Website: slack
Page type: billing-address
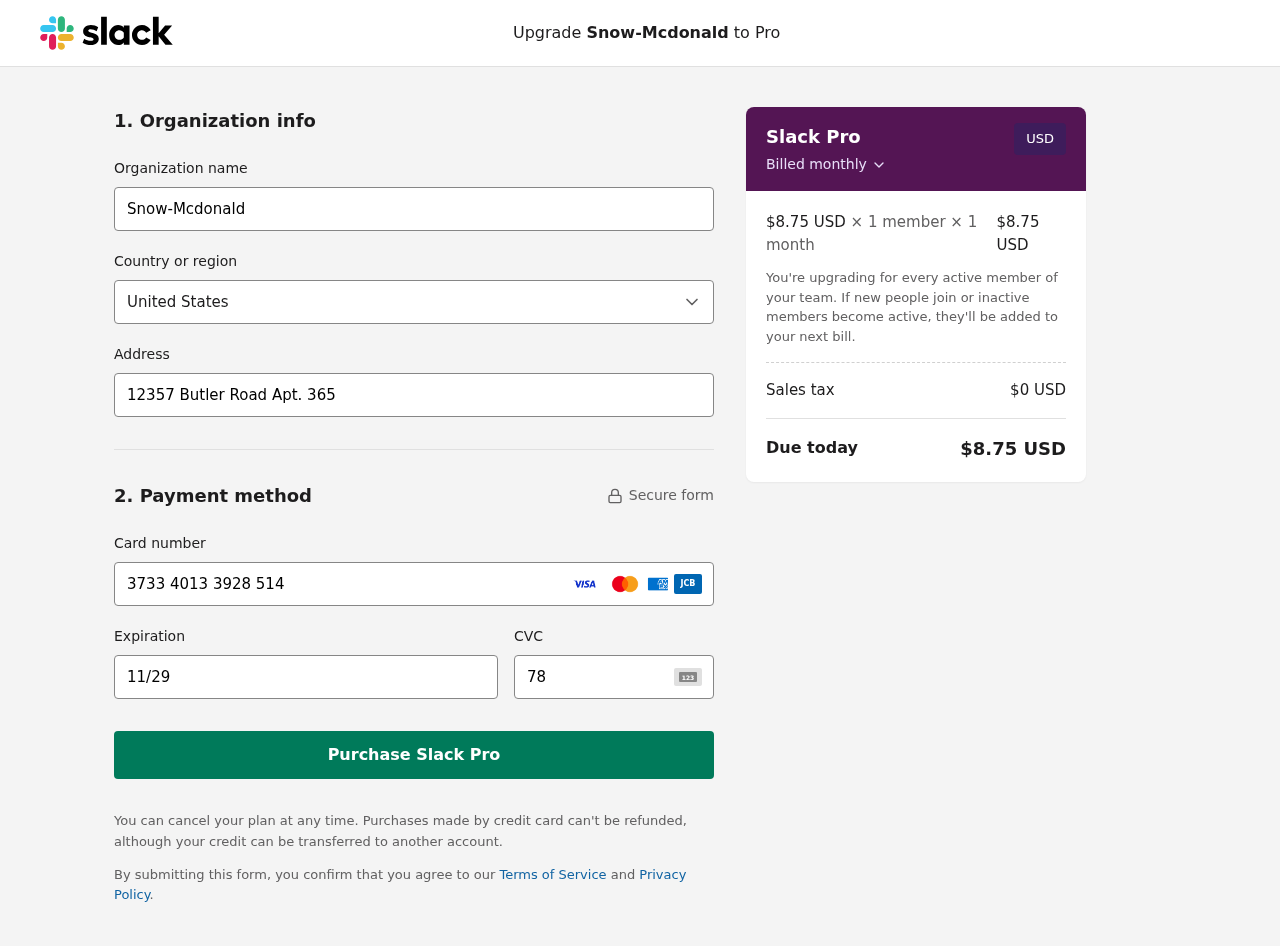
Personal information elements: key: PII_CARD_CVV
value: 7878
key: PII_CARD_EXPIRY
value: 11/29
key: PII_CARD_NUMBER
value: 3733 4013 3928 514
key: PII_COMPANY
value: Snow-Mcdonald
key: PII_COUNTRY
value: United States
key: PII_STREET
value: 12357 Butler Road Apt. 365
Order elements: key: ORDER_PRICE_PER_MEMBER
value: $8.75 USD
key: ORDER_MEMBER_COUNT
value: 1
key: ORDER_MONTH_COUNT
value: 1
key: ORDER_SUBTOTAL
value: $8.75 USD
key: ORDER_TAX
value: $0
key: ORDER_TOTAL
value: $8.75 USD